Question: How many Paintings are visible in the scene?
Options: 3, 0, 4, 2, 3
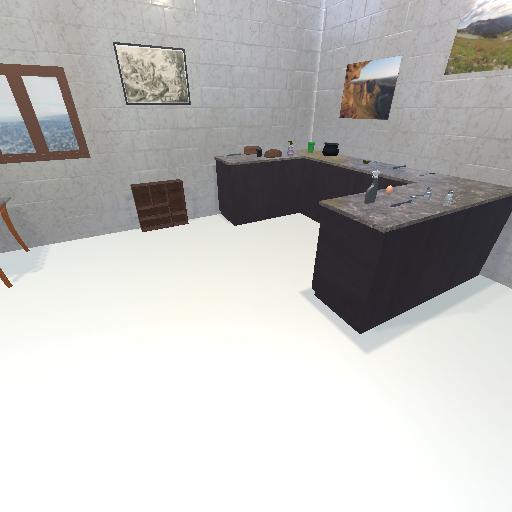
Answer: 3